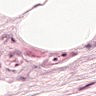
Metastatic tissue present: no